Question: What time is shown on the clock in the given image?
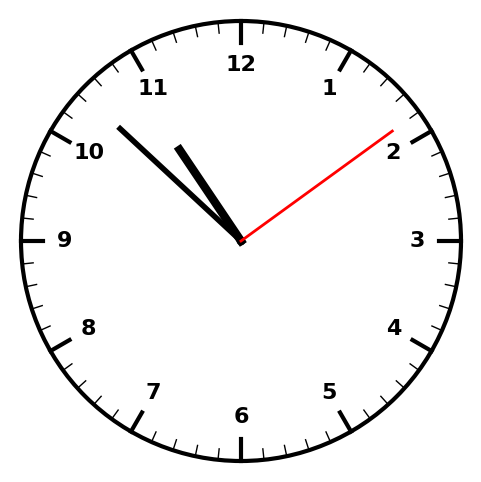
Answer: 10:52:09